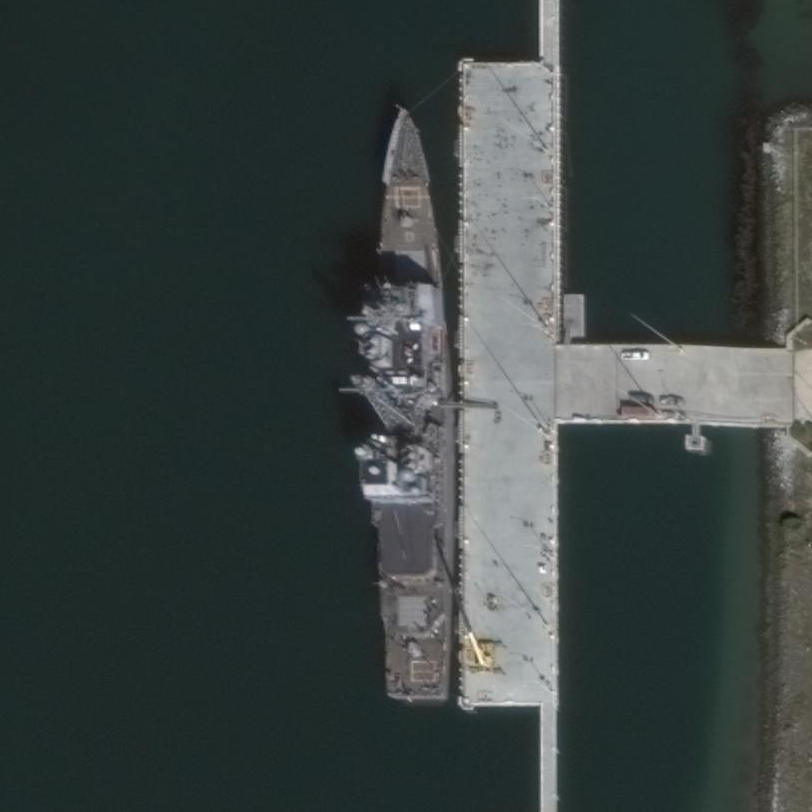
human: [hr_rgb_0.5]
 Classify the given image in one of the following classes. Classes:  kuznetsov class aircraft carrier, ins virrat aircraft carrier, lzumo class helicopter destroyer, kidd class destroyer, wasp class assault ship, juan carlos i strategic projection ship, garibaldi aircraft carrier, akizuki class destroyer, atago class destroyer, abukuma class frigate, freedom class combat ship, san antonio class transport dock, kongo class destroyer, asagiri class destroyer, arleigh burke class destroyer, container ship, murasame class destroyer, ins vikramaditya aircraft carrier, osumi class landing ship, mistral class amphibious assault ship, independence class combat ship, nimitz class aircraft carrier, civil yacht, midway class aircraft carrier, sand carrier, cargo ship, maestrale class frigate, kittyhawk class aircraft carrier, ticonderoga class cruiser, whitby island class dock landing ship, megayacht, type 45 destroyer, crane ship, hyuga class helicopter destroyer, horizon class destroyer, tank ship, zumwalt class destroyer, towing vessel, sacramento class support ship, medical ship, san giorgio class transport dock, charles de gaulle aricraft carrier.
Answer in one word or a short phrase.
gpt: Ticonderoga class cruiser